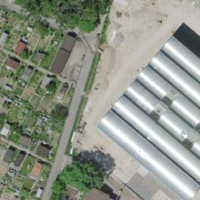
EUNIS habitat code: 53
Species observed at this site:
Trachyzelotes pedestris